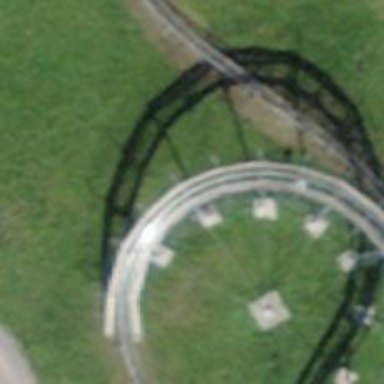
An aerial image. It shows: Bridge leading to summer toboggan attraction.